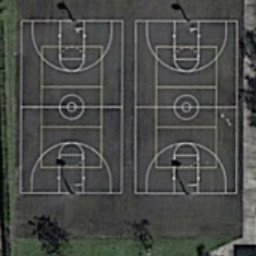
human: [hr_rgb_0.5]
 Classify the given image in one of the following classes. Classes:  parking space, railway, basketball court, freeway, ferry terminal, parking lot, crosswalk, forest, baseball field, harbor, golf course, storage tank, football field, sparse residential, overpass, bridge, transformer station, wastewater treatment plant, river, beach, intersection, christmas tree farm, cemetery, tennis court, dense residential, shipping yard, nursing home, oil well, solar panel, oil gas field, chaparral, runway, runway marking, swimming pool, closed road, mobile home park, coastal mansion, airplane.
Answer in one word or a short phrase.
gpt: basketball court